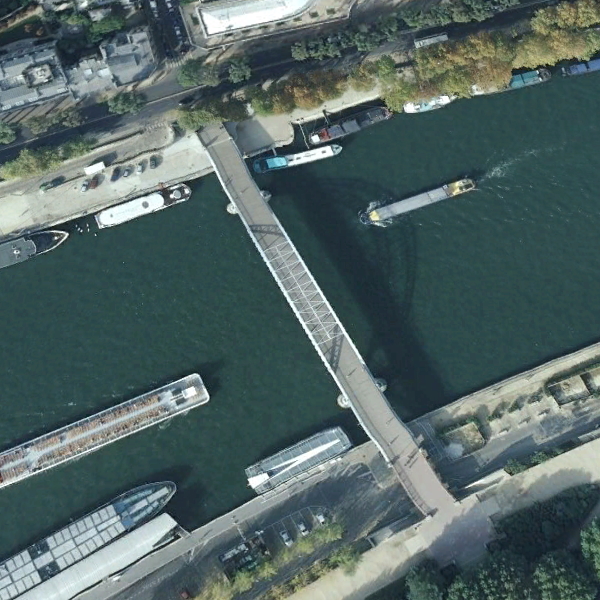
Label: Bridge